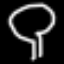
Label: mushroom